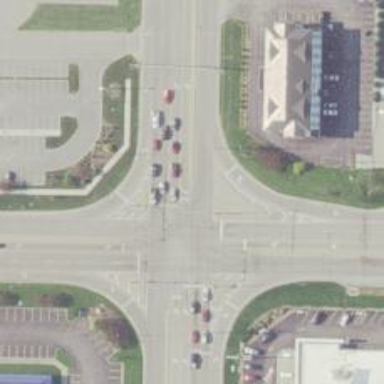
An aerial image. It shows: Road marking with turn dashes.